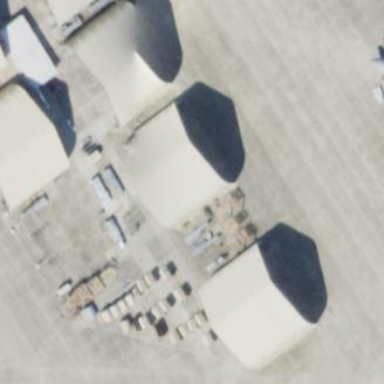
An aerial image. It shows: Hangar building located at airport.